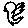
Label: bird